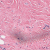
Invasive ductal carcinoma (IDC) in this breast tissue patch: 0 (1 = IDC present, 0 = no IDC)